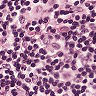
Metastatic tissue present: no